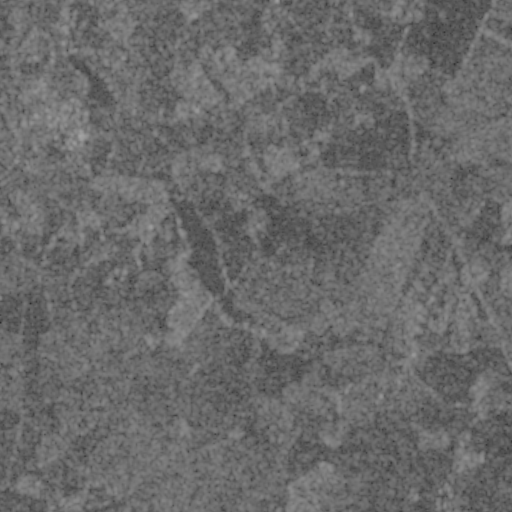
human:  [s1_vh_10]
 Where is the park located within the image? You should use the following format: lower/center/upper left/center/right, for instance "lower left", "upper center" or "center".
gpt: The park is located in the upper left of the image.
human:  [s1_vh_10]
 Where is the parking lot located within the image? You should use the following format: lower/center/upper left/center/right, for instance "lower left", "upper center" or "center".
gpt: The parking lot is located in the upper left of the image.
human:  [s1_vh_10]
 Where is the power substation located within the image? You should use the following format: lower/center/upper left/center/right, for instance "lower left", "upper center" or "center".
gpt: The power substation is located in the upper left of the image.
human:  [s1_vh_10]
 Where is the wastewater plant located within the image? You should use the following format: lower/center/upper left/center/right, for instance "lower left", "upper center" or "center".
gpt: The wastewater plant is located in the upper left of the image.
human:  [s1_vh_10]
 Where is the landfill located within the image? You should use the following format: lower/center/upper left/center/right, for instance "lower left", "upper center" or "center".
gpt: There is no landfill in the image.

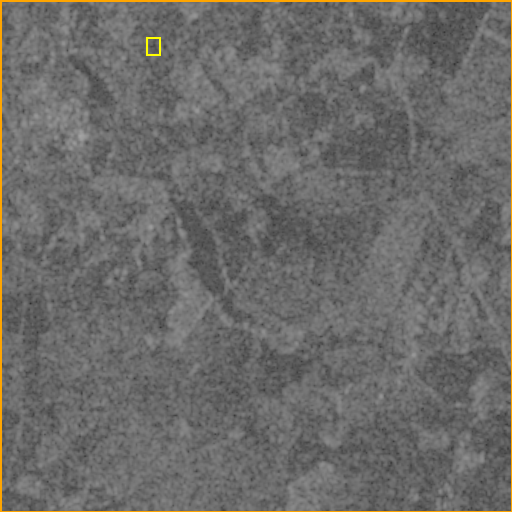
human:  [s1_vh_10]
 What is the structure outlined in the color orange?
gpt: The structure outlined in orange is a crop field.
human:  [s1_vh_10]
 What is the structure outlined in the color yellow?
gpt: The structure outlined in yellow is a park.
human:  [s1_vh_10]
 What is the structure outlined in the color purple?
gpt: There is no purple outline.